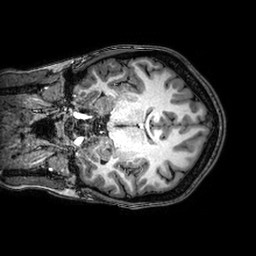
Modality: T1w
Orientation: coronal
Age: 19
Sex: female